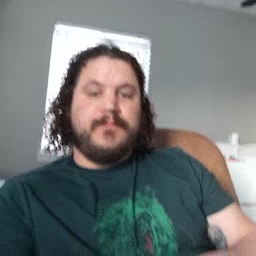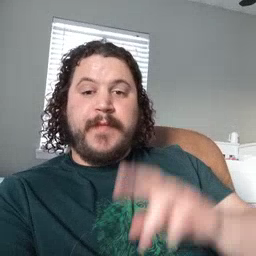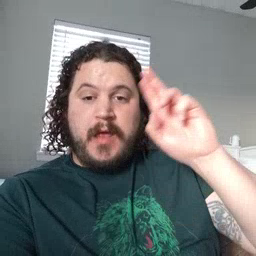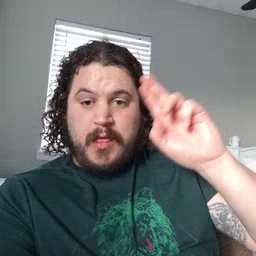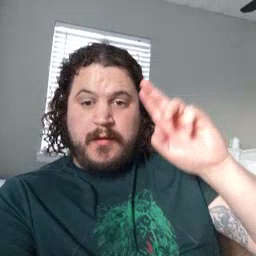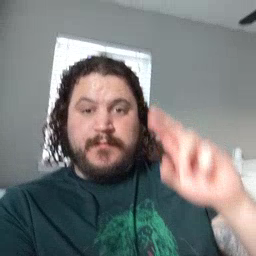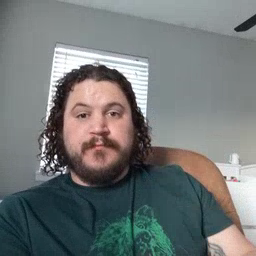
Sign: uncle